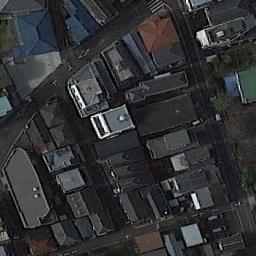
Label: residential